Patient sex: F
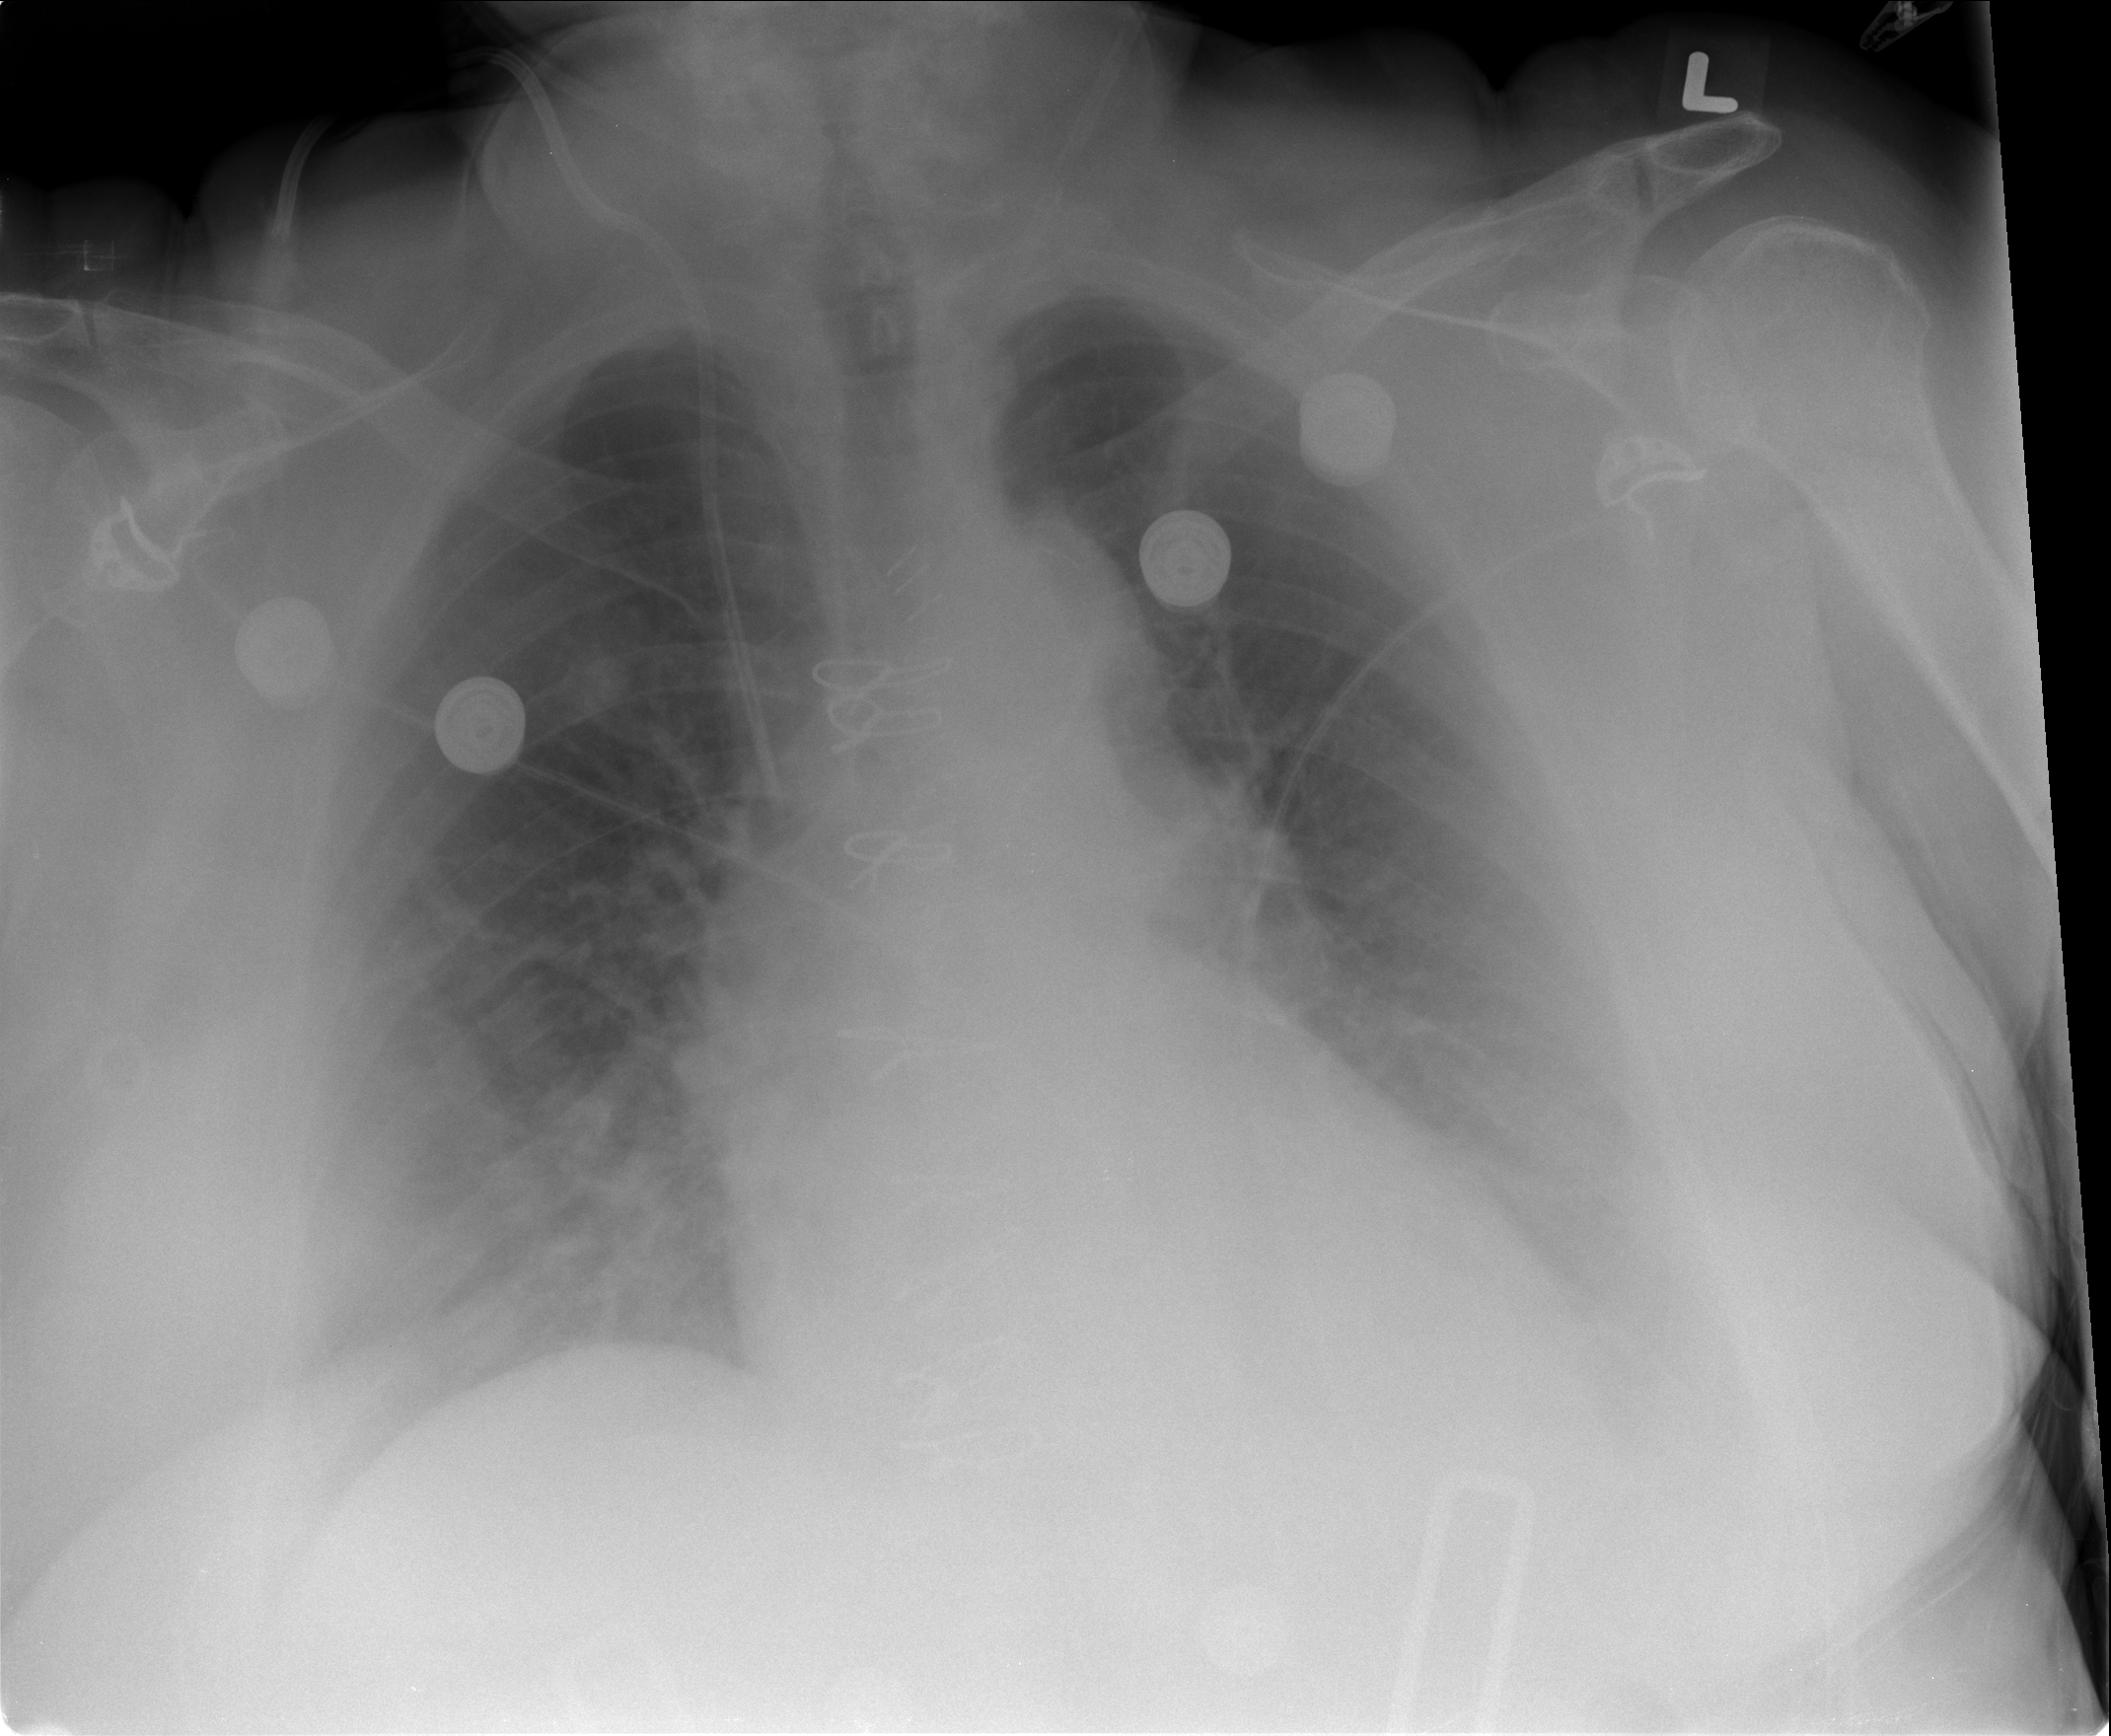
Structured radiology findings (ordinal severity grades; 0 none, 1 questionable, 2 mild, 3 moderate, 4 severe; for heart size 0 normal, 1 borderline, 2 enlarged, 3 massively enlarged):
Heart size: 1
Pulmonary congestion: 2
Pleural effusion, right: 0
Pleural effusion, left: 2
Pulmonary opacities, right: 0
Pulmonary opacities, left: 0
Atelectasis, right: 1
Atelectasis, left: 2